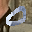
Label: 0